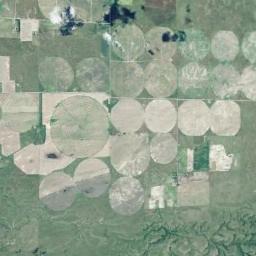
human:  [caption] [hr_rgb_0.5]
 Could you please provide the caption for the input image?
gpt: Circular fields vary in size .

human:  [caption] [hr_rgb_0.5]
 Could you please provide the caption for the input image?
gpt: There are some bare circle farmland in the green land .

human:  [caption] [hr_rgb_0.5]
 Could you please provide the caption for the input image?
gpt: Many pieces of light green, Khaki mixed circular farmland of irregular size .

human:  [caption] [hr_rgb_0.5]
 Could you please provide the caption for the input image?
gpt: Several khaki circular farmlands with different radii are on the ground and some other vegetation beside .

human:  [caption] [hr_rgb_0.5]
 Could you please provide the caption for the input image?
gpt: There are many circular farmlands of different sizes arranged neatly .